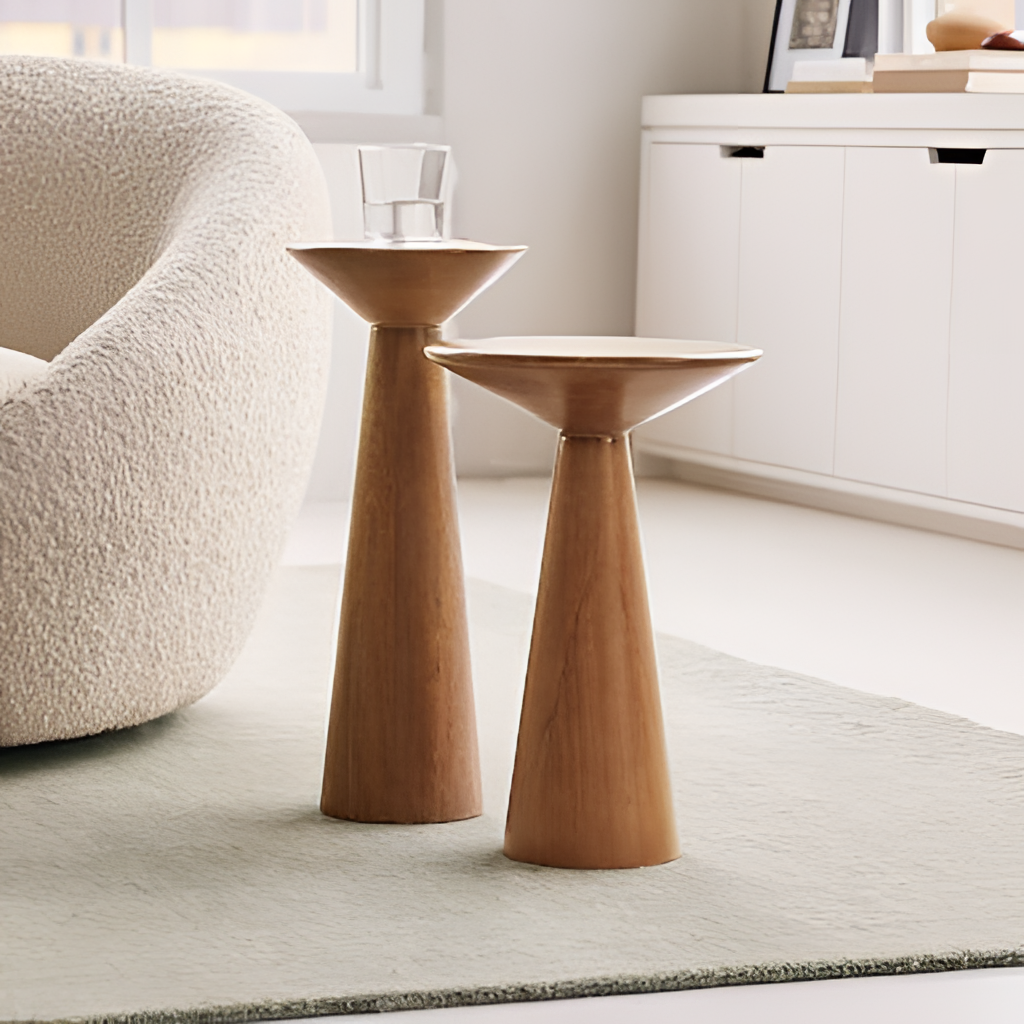
living room, wood side tables, white tile flooring, minimalist, white paint wallpaper, with solid pattern